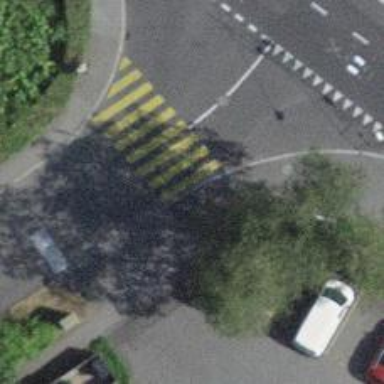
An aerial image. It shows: Kerb barrier.